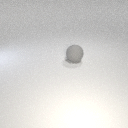
large gray rubber sphere